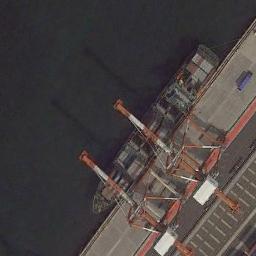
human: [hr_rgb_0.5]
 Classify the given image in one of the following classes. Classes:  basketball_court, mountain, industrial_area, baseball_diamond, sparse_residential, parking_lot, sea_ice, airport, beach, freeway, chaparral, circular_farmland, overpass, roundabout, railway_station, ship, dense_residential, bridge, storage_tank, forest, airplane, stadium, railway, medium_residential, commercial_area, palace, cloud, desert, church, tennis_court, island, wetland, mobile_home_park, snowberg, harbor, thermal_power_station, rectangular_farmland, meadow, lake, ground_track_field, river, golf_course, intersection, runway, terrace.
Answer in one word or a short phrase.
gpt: ship